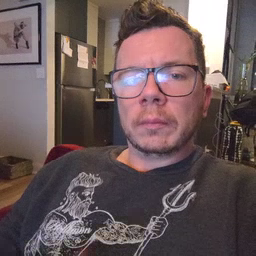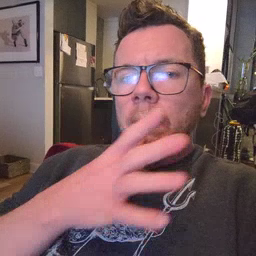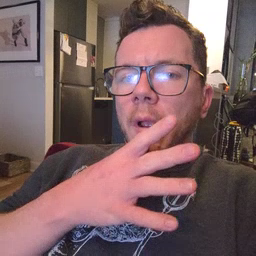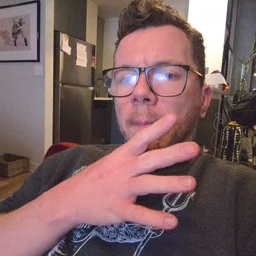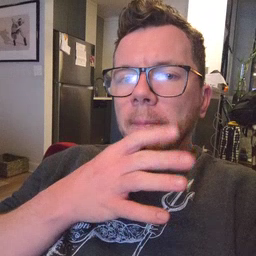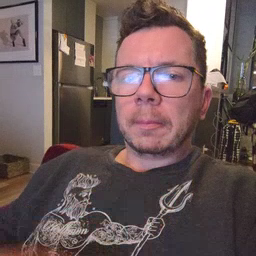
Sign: mom